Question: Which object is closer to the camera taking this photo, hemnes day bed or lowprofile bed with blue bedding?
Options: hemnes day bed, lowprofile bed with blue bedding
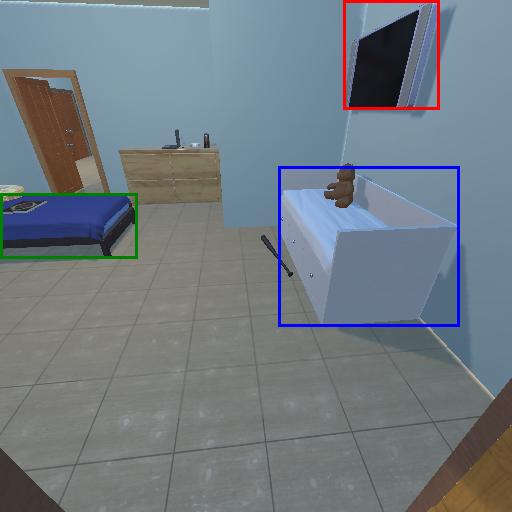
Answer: hemnes day bed